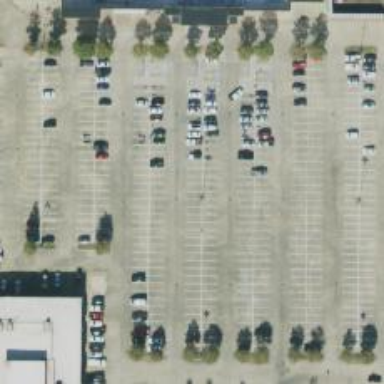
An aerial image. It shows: Parking space is available.